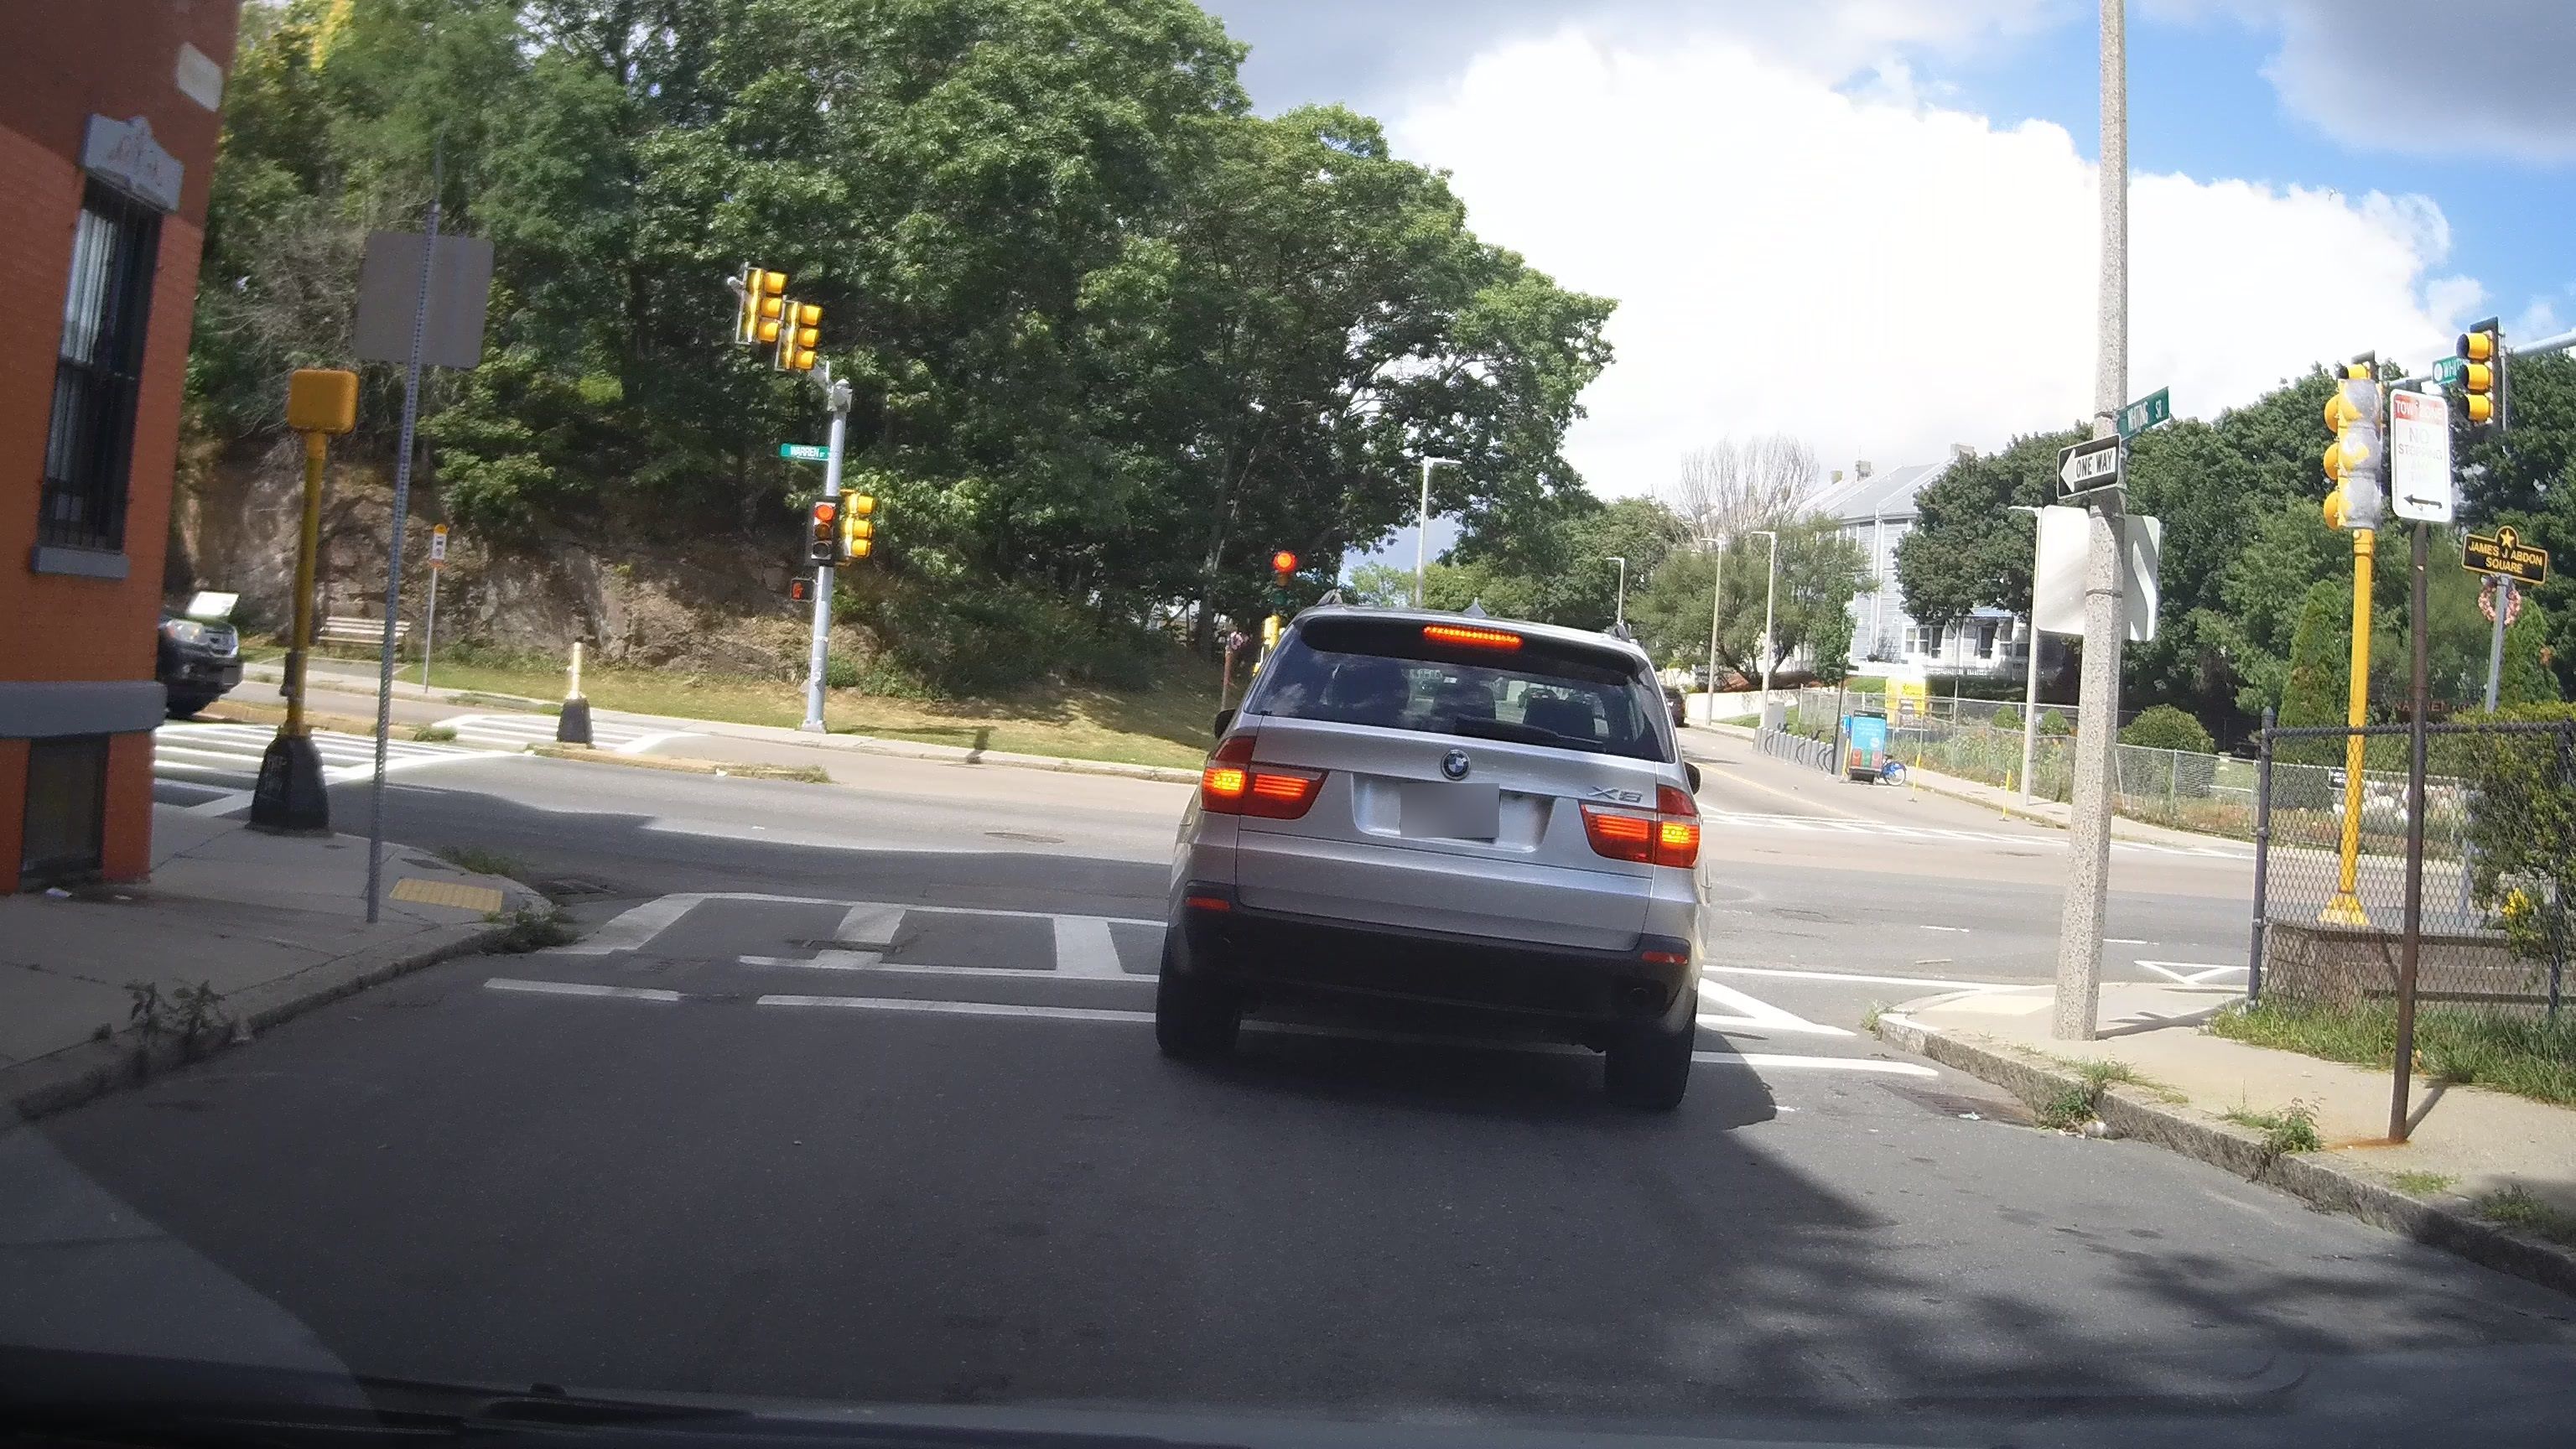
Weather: clear
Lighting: day
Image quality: good
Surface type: driving surface
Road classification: residential
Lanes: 1
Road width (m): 9.1
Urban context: urban centre
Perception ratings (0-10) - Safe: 2.36, Lively: 6.97, Beautiful: 8.4, Boring: 1.13, Depressing: 8.46, Wealthy: 1.73